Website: crate-barrel
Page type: account-selection
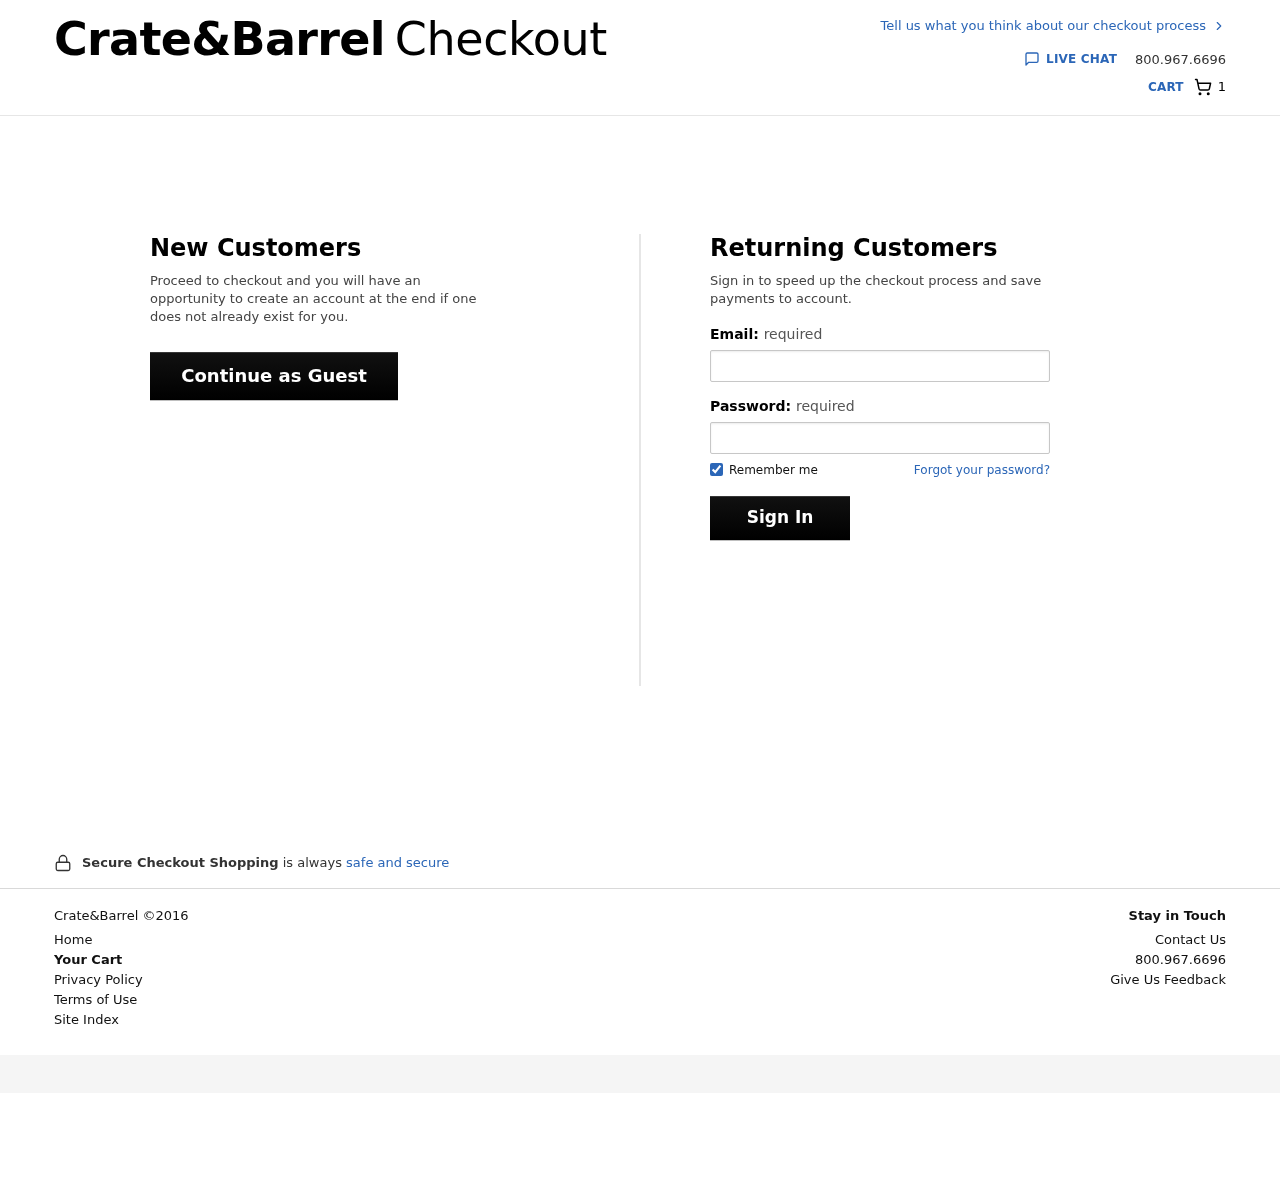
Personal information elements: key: PII_EMAIL
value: bryan.diaz@hotmail.com
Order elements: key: ORDER_NUM_ITEMS
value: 1